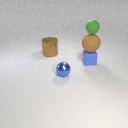
small green rubber sphere above small blue rubber cube